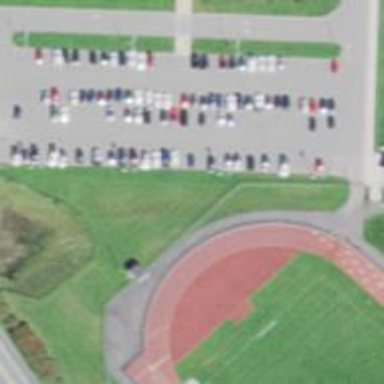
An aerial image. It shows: Parking area with surface.